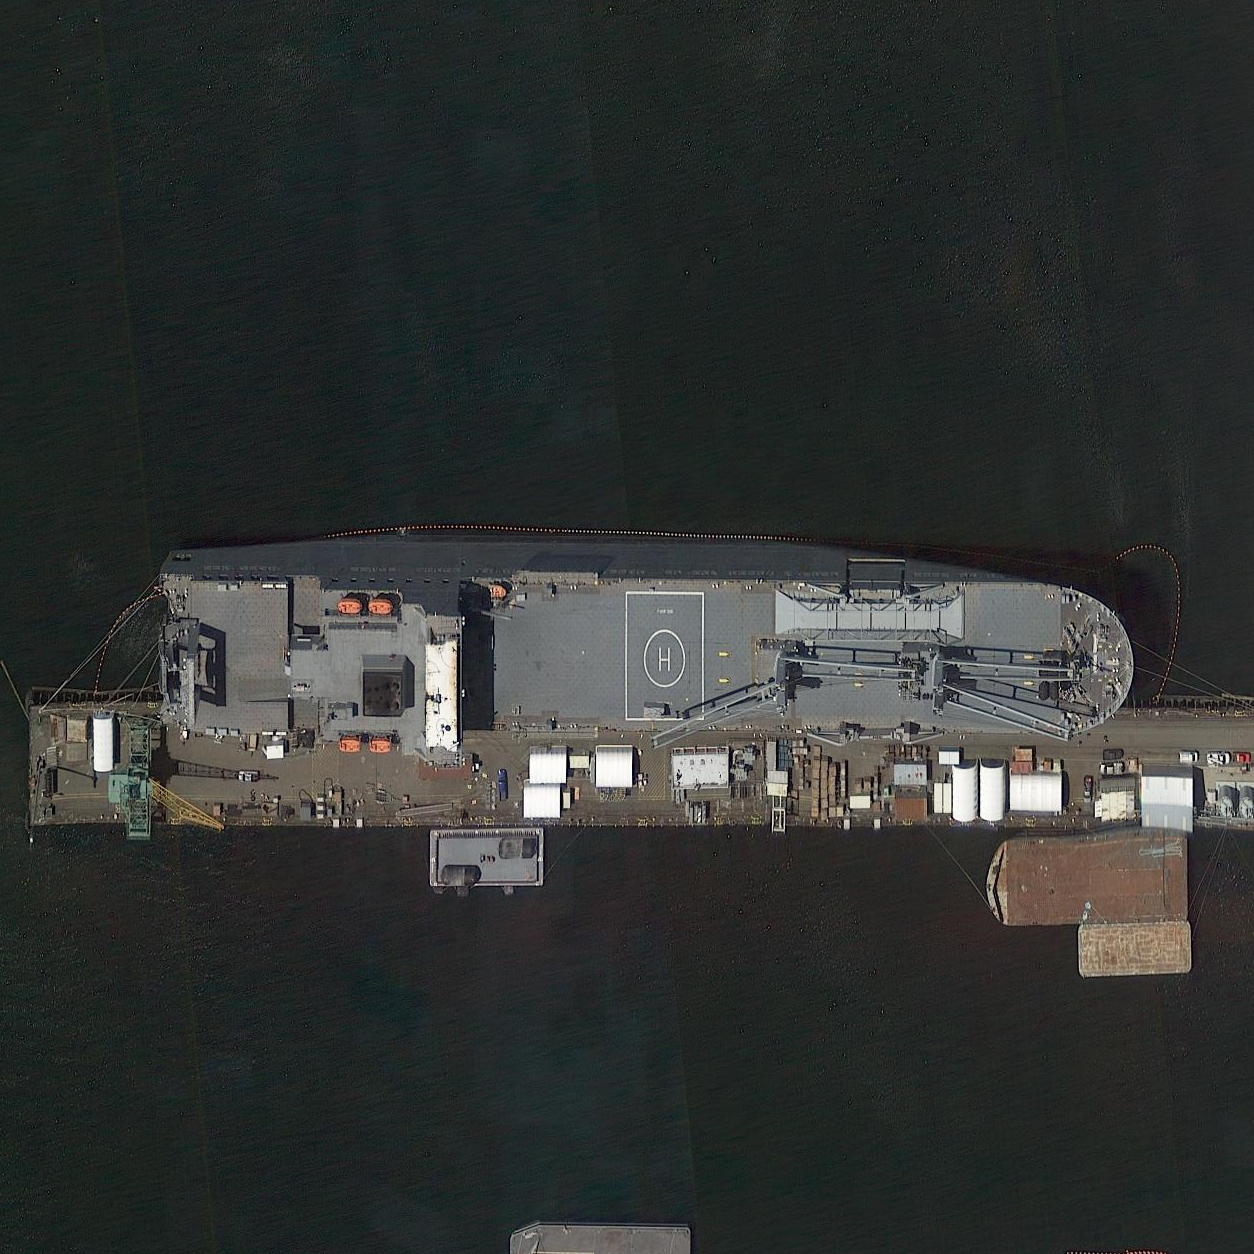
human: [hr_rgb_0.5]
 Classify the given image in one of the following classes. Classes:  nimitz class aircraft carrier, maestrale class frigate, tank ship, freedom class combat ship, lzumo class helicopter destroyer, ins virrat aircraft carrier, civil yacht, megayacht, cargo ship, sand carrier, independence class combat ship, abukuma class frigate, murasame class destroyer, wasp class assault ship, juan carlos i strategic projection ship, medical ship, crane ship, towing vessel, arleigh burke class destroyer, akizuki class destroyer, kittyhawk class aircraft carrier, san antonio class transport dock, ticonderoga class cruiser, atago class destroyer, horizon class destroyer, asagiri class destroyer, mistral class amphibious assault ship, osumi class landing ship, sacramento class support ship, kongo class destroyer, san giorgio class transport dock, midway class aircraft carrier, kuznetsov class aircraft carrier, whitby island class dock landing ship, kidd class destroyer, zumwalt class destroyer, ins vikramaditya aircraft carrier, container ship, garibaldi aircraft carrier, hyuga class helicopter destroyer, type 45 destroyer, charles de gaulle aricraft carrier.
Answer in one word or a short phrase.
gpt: Crane ship